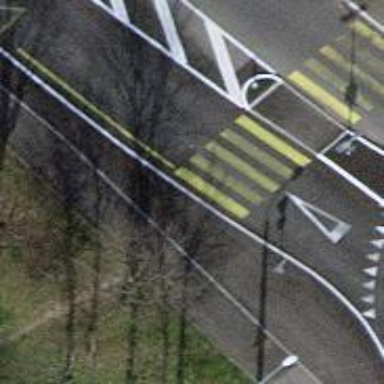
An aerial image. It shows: Uncontrolled zebra crossing on the road.